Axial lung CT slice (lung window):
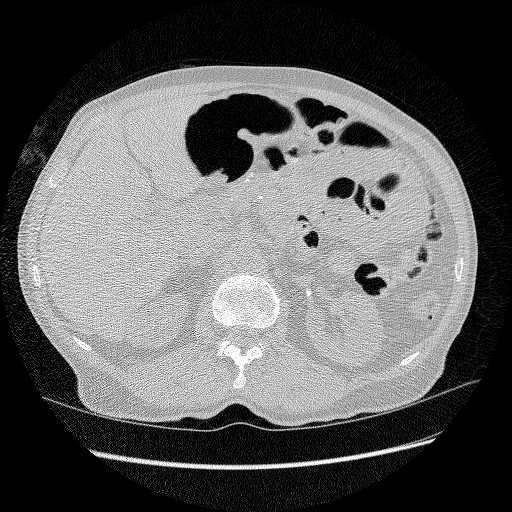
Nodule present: no